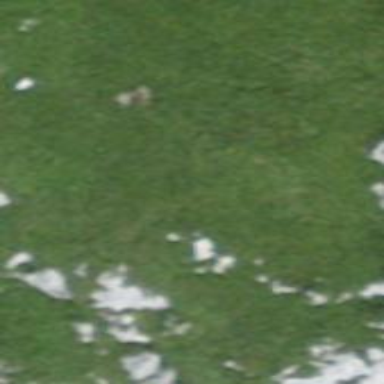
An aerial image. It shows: Picturesque grassland.